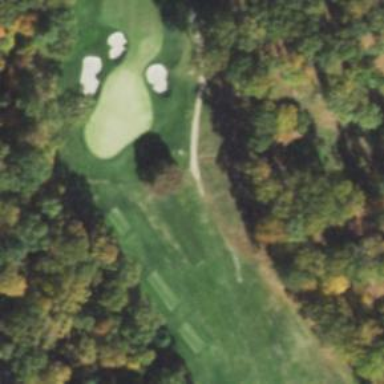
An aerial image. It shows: Path for both roads and golfers.